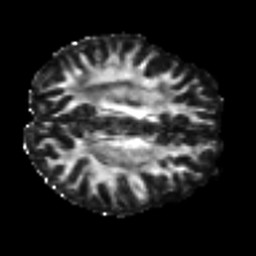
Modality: FA
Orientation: axial
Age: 19
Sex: female
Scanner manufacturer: siemens
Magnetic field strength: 3 T
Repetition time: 7 s
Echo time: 0.0926 s